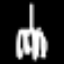
Label: fork